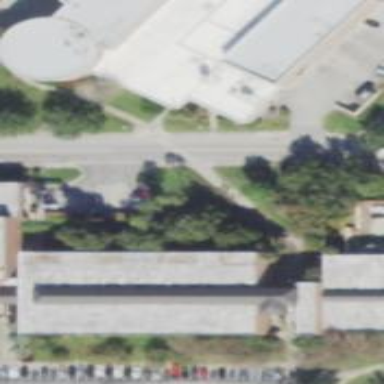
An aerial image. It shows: University building.